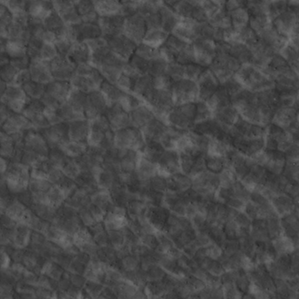
Label: non_frost